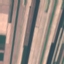
Label: AnnualCrop